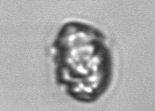
Label: Proterythropsis